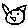
Label: cat